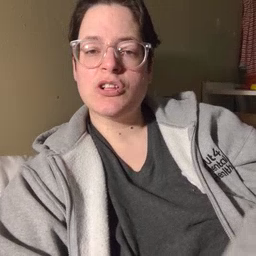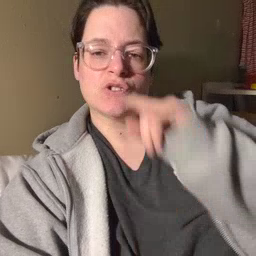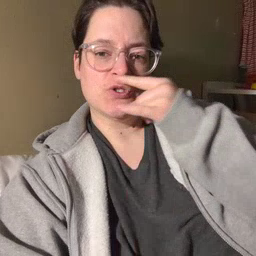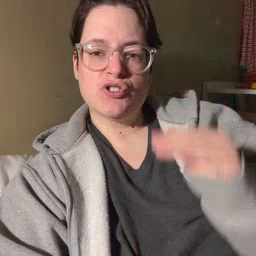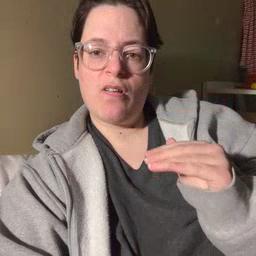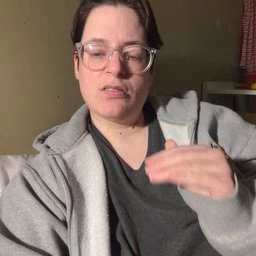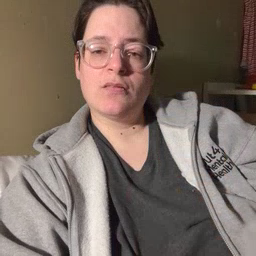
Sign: child